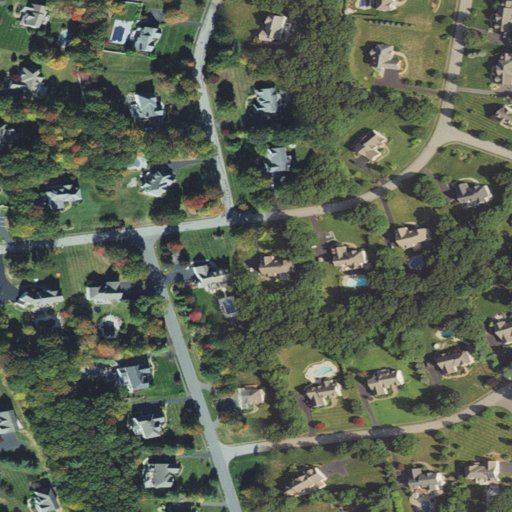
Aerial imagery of mountain in Massachusetts named Connelly Hill containing low intensity development, medium intensity development, open development, deciduous forest, mixed forest, grassland, pasture, and high intensity development